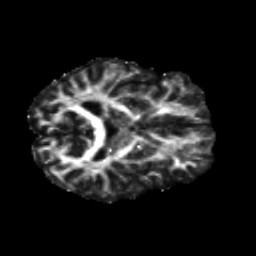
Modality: FA
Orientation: axial
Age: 31
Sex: male
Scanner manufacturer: siemens
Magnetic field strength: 3 T
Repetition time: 8.8 s
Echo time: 0.085 s